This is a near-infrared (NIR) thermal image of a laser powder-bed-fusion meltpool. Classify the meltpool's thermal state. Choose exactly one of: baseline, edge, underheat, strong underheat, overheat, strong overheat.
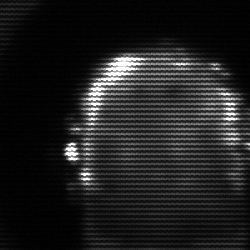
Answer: baseline